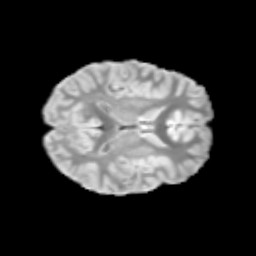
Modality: T2w
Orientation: axial
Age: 12
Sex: male
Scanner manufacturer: siemens
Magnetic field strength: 3 T
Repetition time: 3.8 s
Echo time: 0.07 s